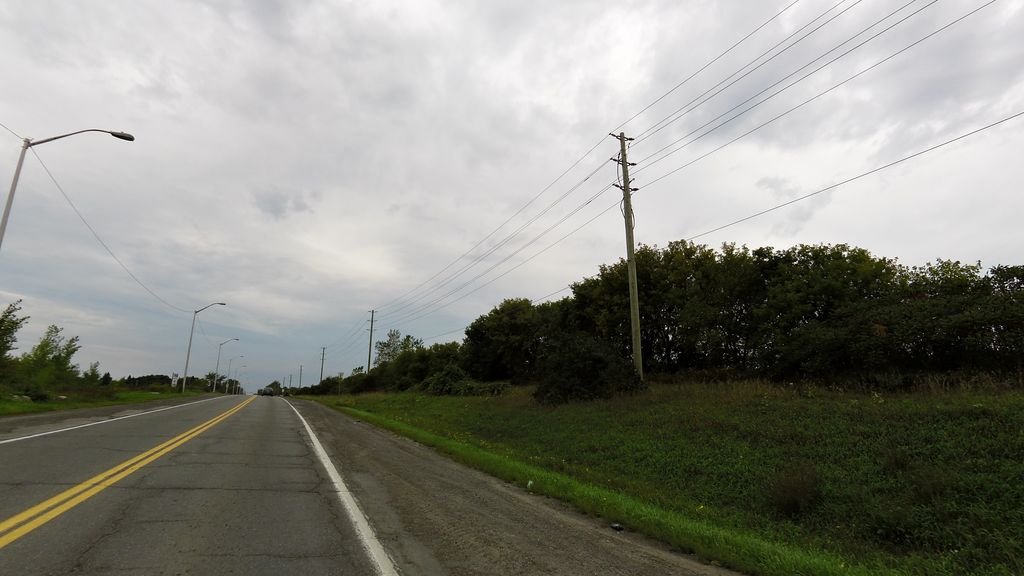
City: ottawa-gatineau